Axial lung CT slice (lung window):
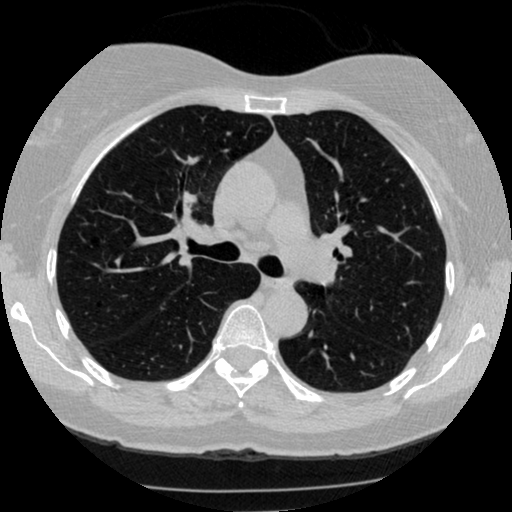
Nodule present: no